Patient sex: M
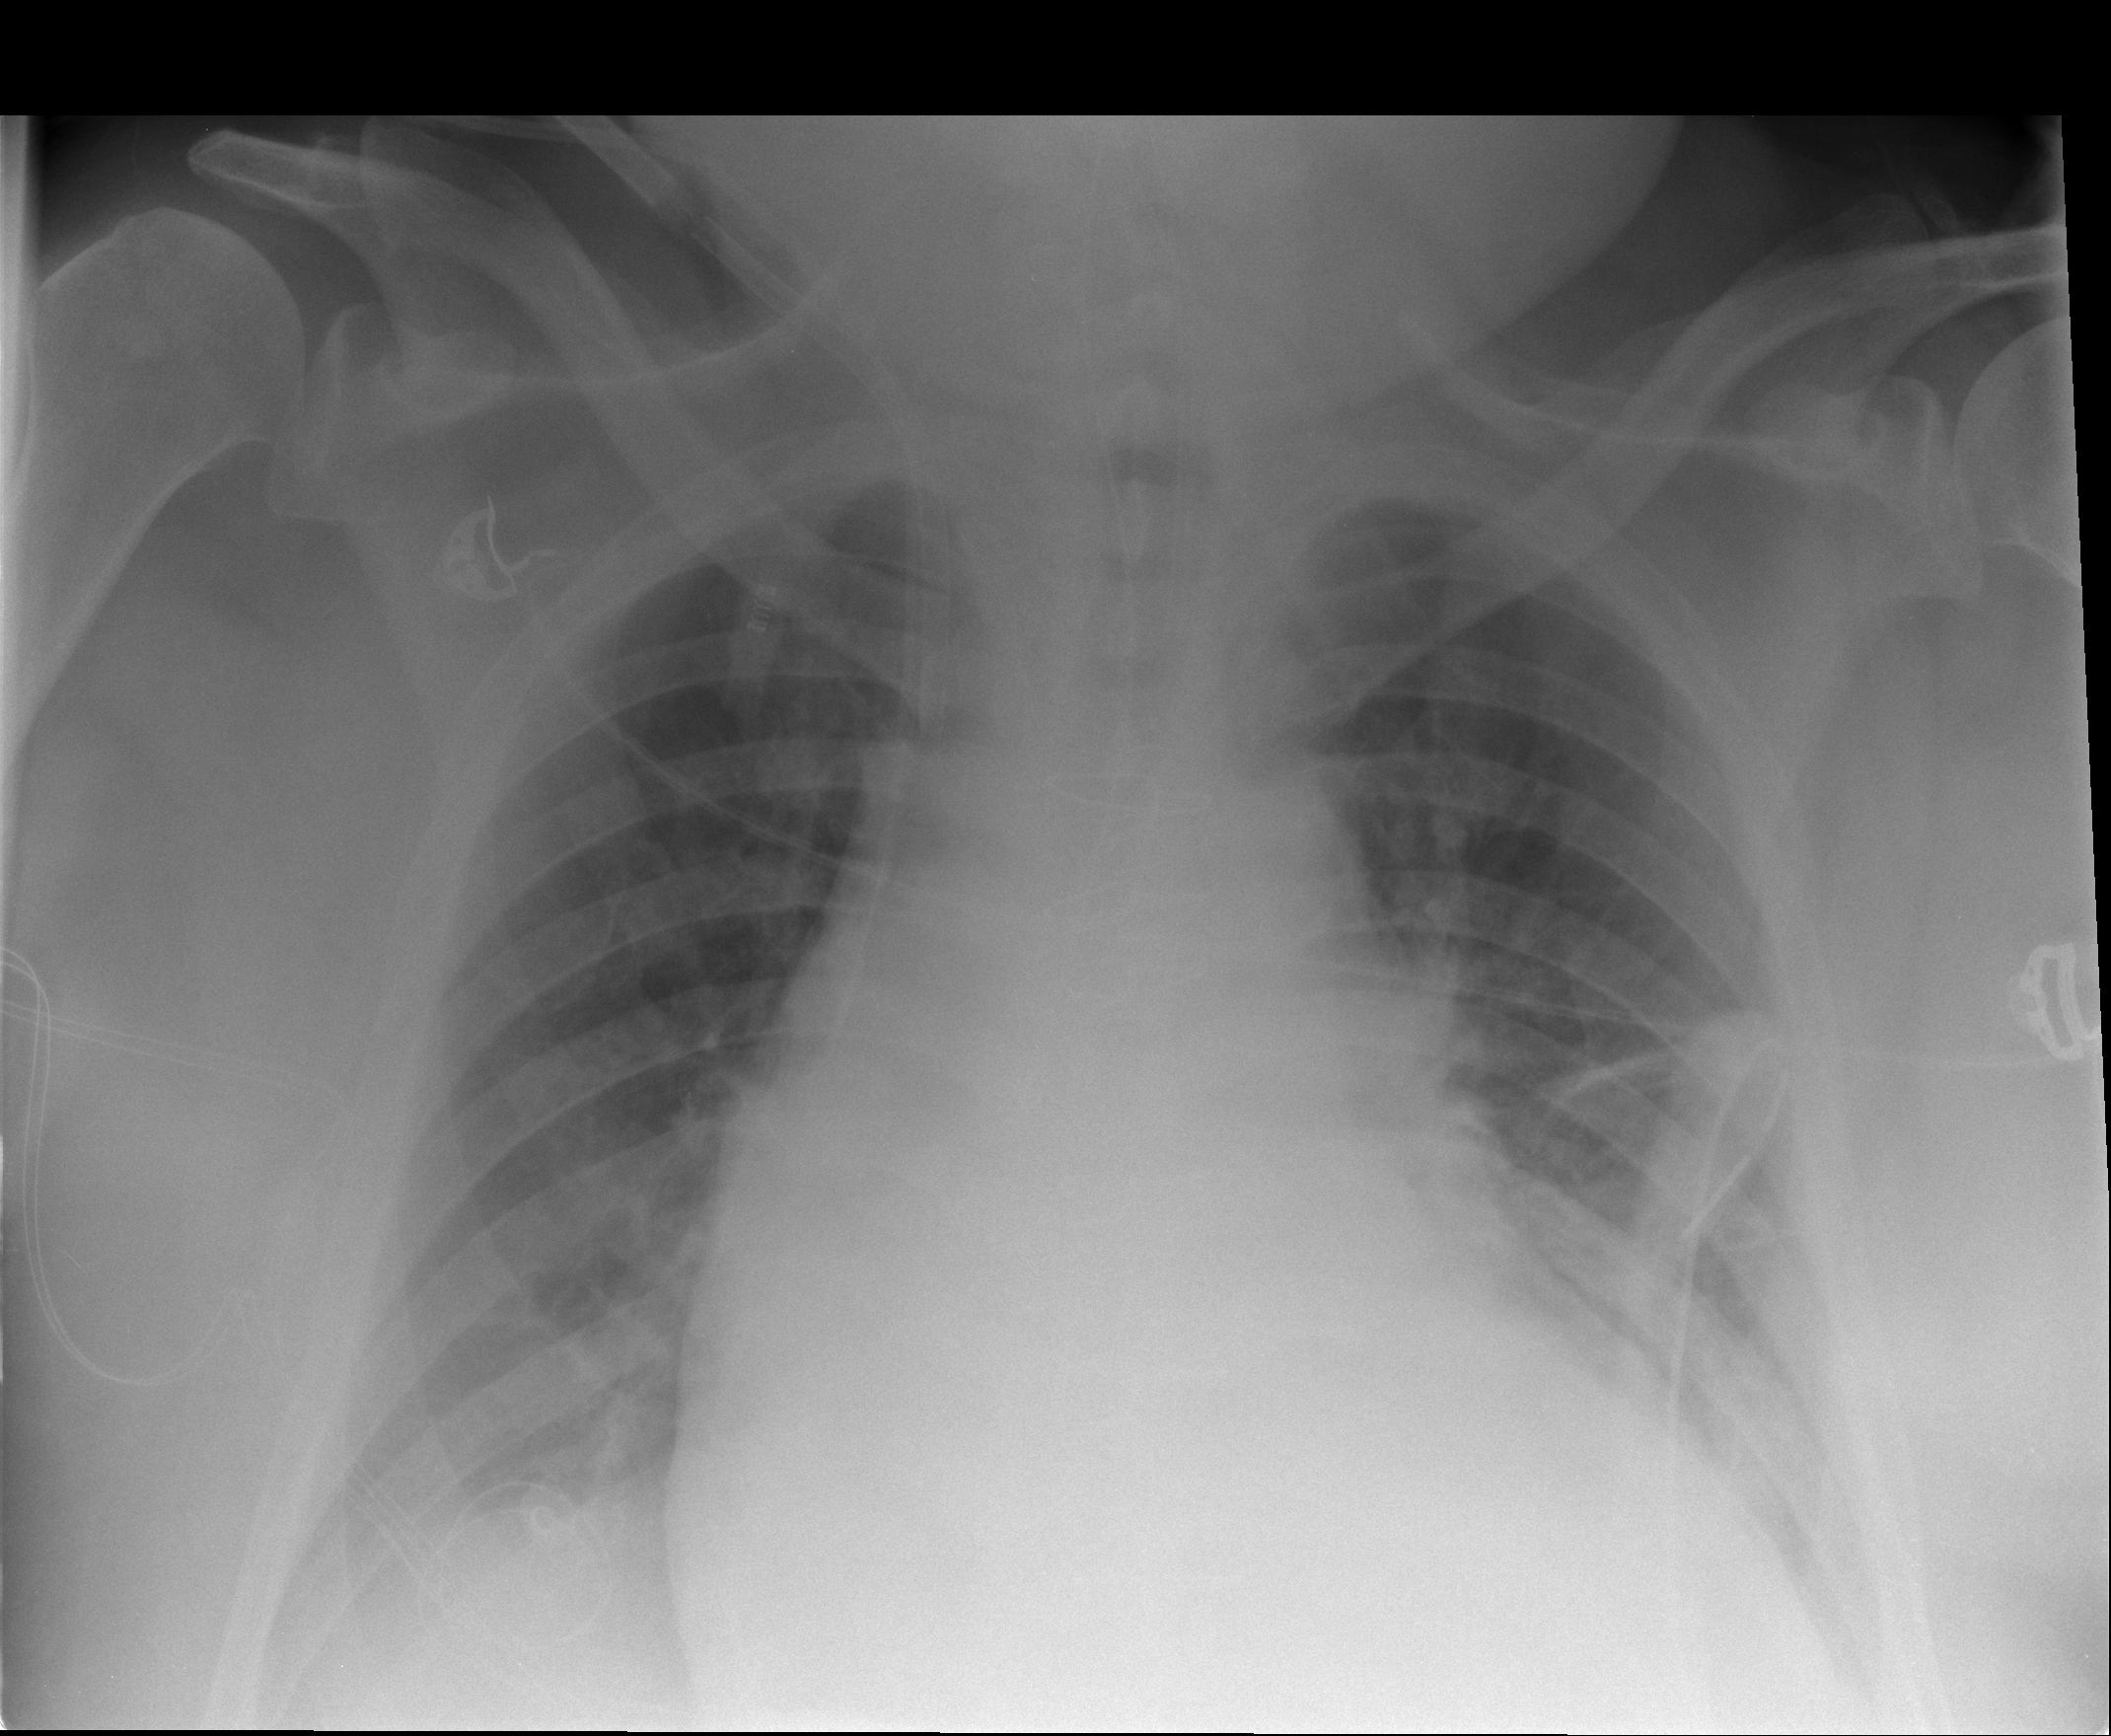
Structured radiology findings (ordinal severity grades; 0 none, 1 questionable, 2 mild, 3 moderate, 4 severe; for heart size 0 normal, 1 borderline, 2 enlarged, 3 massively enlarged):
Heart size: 3
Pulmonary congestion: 1
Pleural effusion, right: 2
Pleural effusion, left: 2
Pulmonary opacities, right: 0
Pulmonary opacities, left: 0
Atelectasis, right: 1
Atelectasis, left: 1